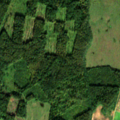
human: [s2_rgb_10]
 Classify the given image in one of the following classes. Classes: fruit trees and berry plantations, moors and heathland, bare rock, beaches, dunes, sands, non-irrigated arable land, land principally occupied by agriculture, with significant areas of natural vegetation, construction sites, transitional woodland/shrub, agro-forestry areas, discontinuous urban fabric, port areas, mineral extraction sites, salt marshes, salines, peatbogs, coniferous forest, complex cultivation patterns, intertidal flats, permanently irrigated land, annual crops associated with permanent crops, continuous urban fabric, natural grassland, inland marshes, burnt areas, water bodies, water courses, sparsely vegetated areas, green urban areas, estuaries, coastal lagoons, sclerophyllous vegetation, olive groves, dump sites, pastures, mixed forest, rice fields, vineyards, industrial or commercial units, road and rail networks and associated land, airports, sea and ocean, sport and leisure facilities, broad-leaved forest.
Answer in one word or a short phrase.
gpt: non-irrigated arable land, mixed forest, transitional woodland/shrub